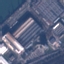
Land use / land cover class: Industrial